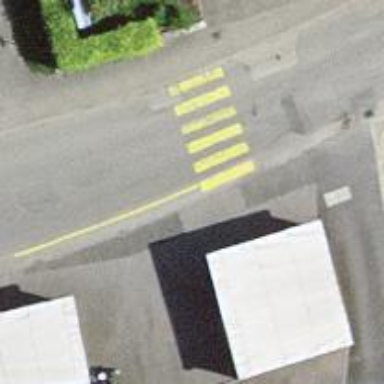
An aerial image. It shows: Marked crossing on the road.